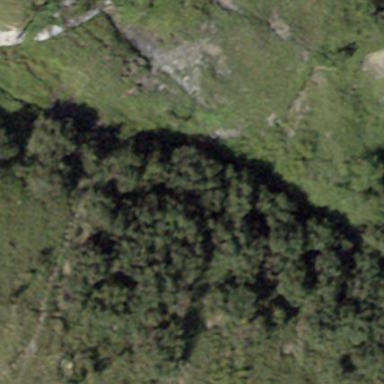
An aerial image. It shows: Forest area.